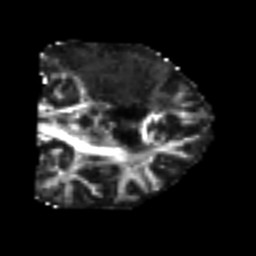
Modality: FA
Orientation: coronal
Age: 73
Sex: male
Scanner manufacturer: siemens
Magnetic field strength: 3 T
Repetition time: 4.999 s
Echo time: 0.07946 s